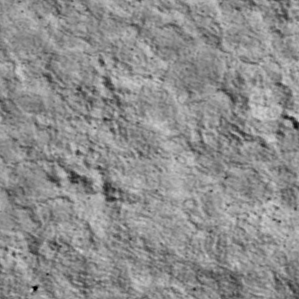
Label: non_frost